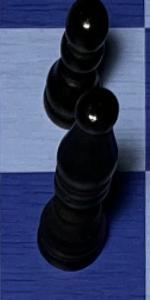
Label: Bishop_Black